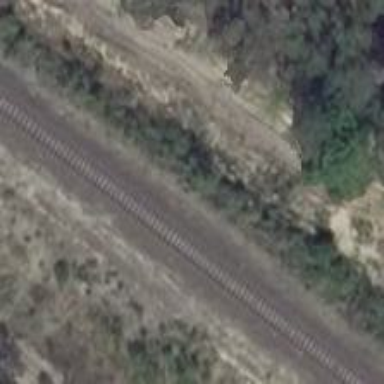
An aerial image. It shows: Railway track.